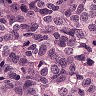
Metastatic tissue present: yes